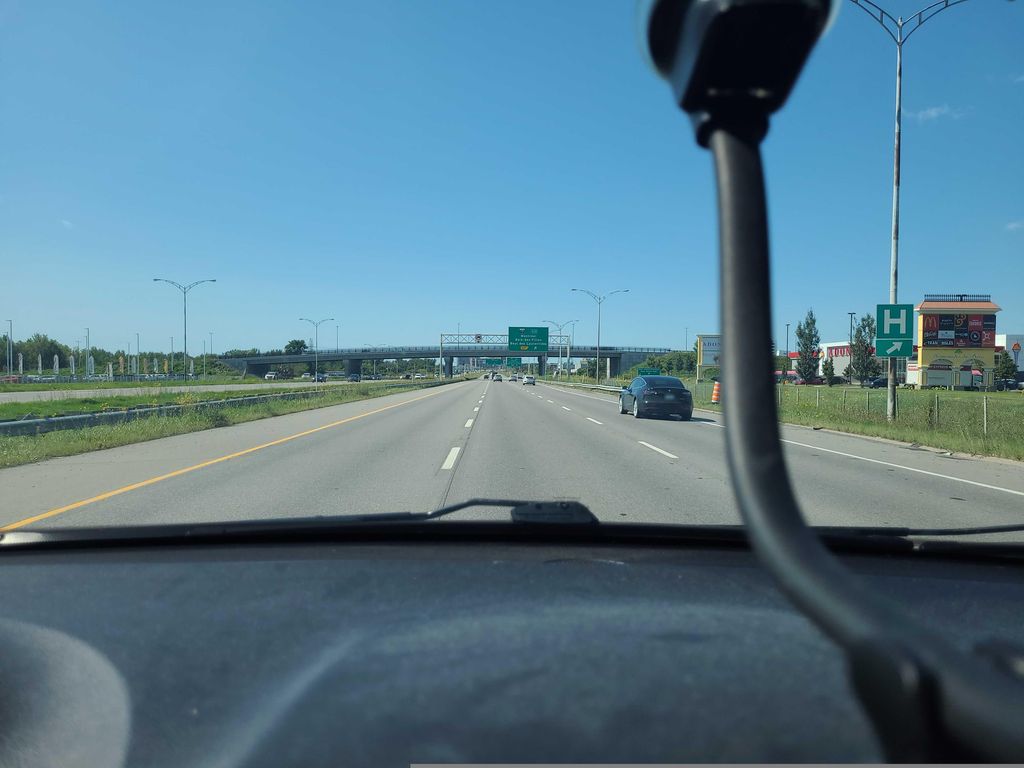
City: montreal